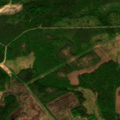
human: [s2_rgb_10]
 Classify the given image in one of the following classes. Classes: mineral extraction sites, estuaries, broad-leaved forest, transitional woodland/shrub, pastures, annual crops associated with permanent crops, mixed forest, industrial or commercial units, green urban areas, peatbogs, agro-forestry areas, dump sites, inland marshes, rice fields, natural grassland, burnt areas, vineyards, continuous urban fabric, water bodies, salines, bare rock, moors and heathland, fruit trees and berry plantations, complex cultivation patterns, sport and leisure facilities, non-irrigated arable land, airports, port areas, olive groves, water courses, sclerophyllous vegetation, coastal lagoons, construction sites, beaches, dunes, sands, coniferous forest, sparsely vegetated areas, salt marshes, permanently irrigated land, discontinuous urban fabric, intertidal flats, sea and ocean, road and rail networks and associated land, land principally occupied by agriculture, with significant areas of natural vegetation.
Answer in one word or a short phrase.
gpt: mixed forest, transitional woodland/shrub, peatbogs